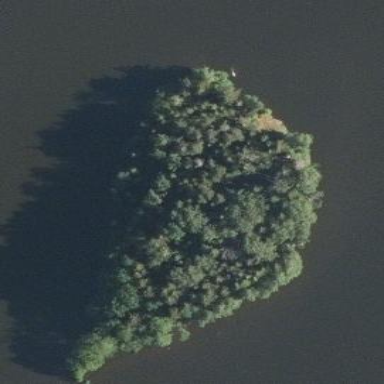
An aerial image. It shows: Islet.